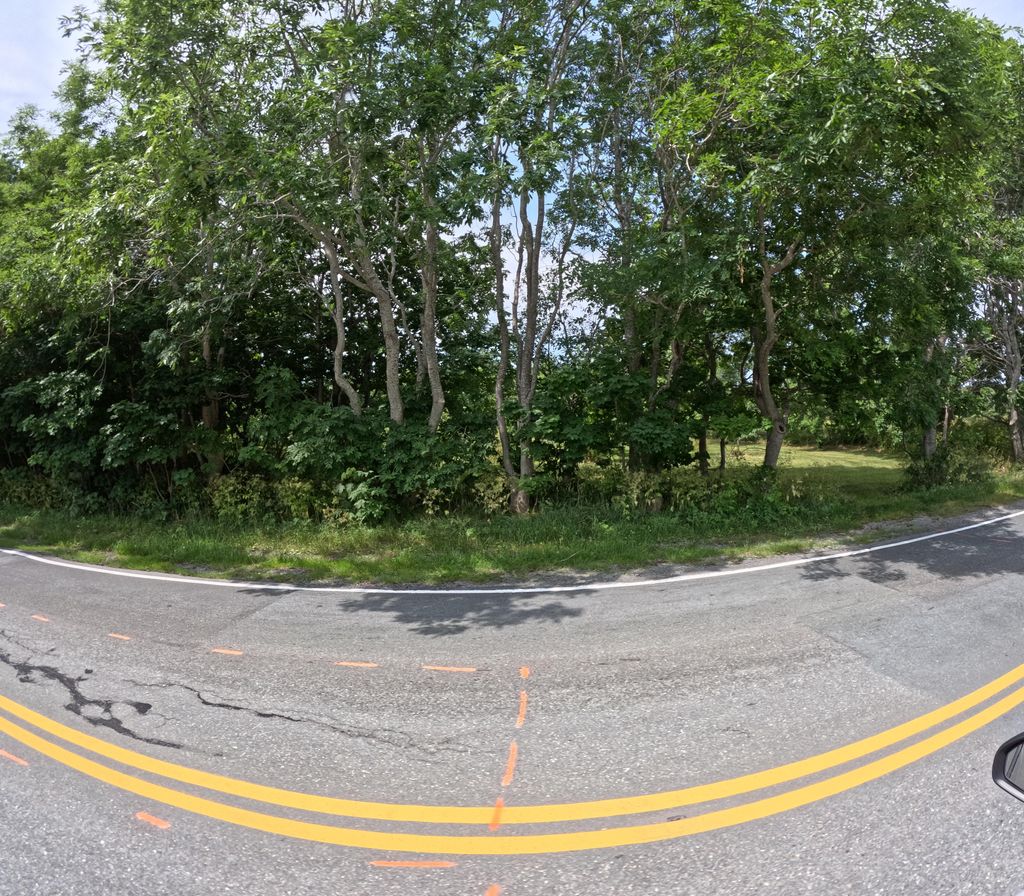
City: st_johns